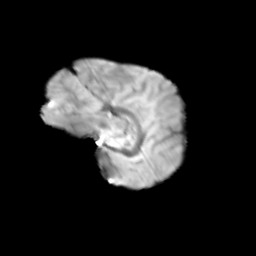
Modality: T2w
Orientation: sagittal
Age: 12
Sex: female
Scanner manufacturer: siemens
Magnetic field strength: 3 T
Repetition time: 3.8 s
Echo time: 0.07 s